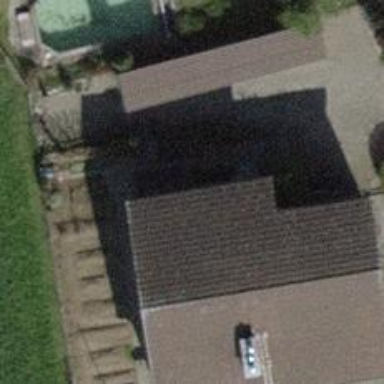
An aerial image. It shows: Detached building.